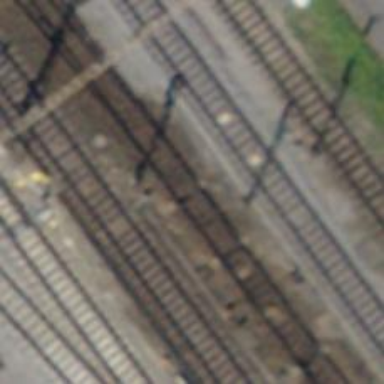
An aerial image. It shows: Railway switch.